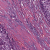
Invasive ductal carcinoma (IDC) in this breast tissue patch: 0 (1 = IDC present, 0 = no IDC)